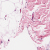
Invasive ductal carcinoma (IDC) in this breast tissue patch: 0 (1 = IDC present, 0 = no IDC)